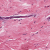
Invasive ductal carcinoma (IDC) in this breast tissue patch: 0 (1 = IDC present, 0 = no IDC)